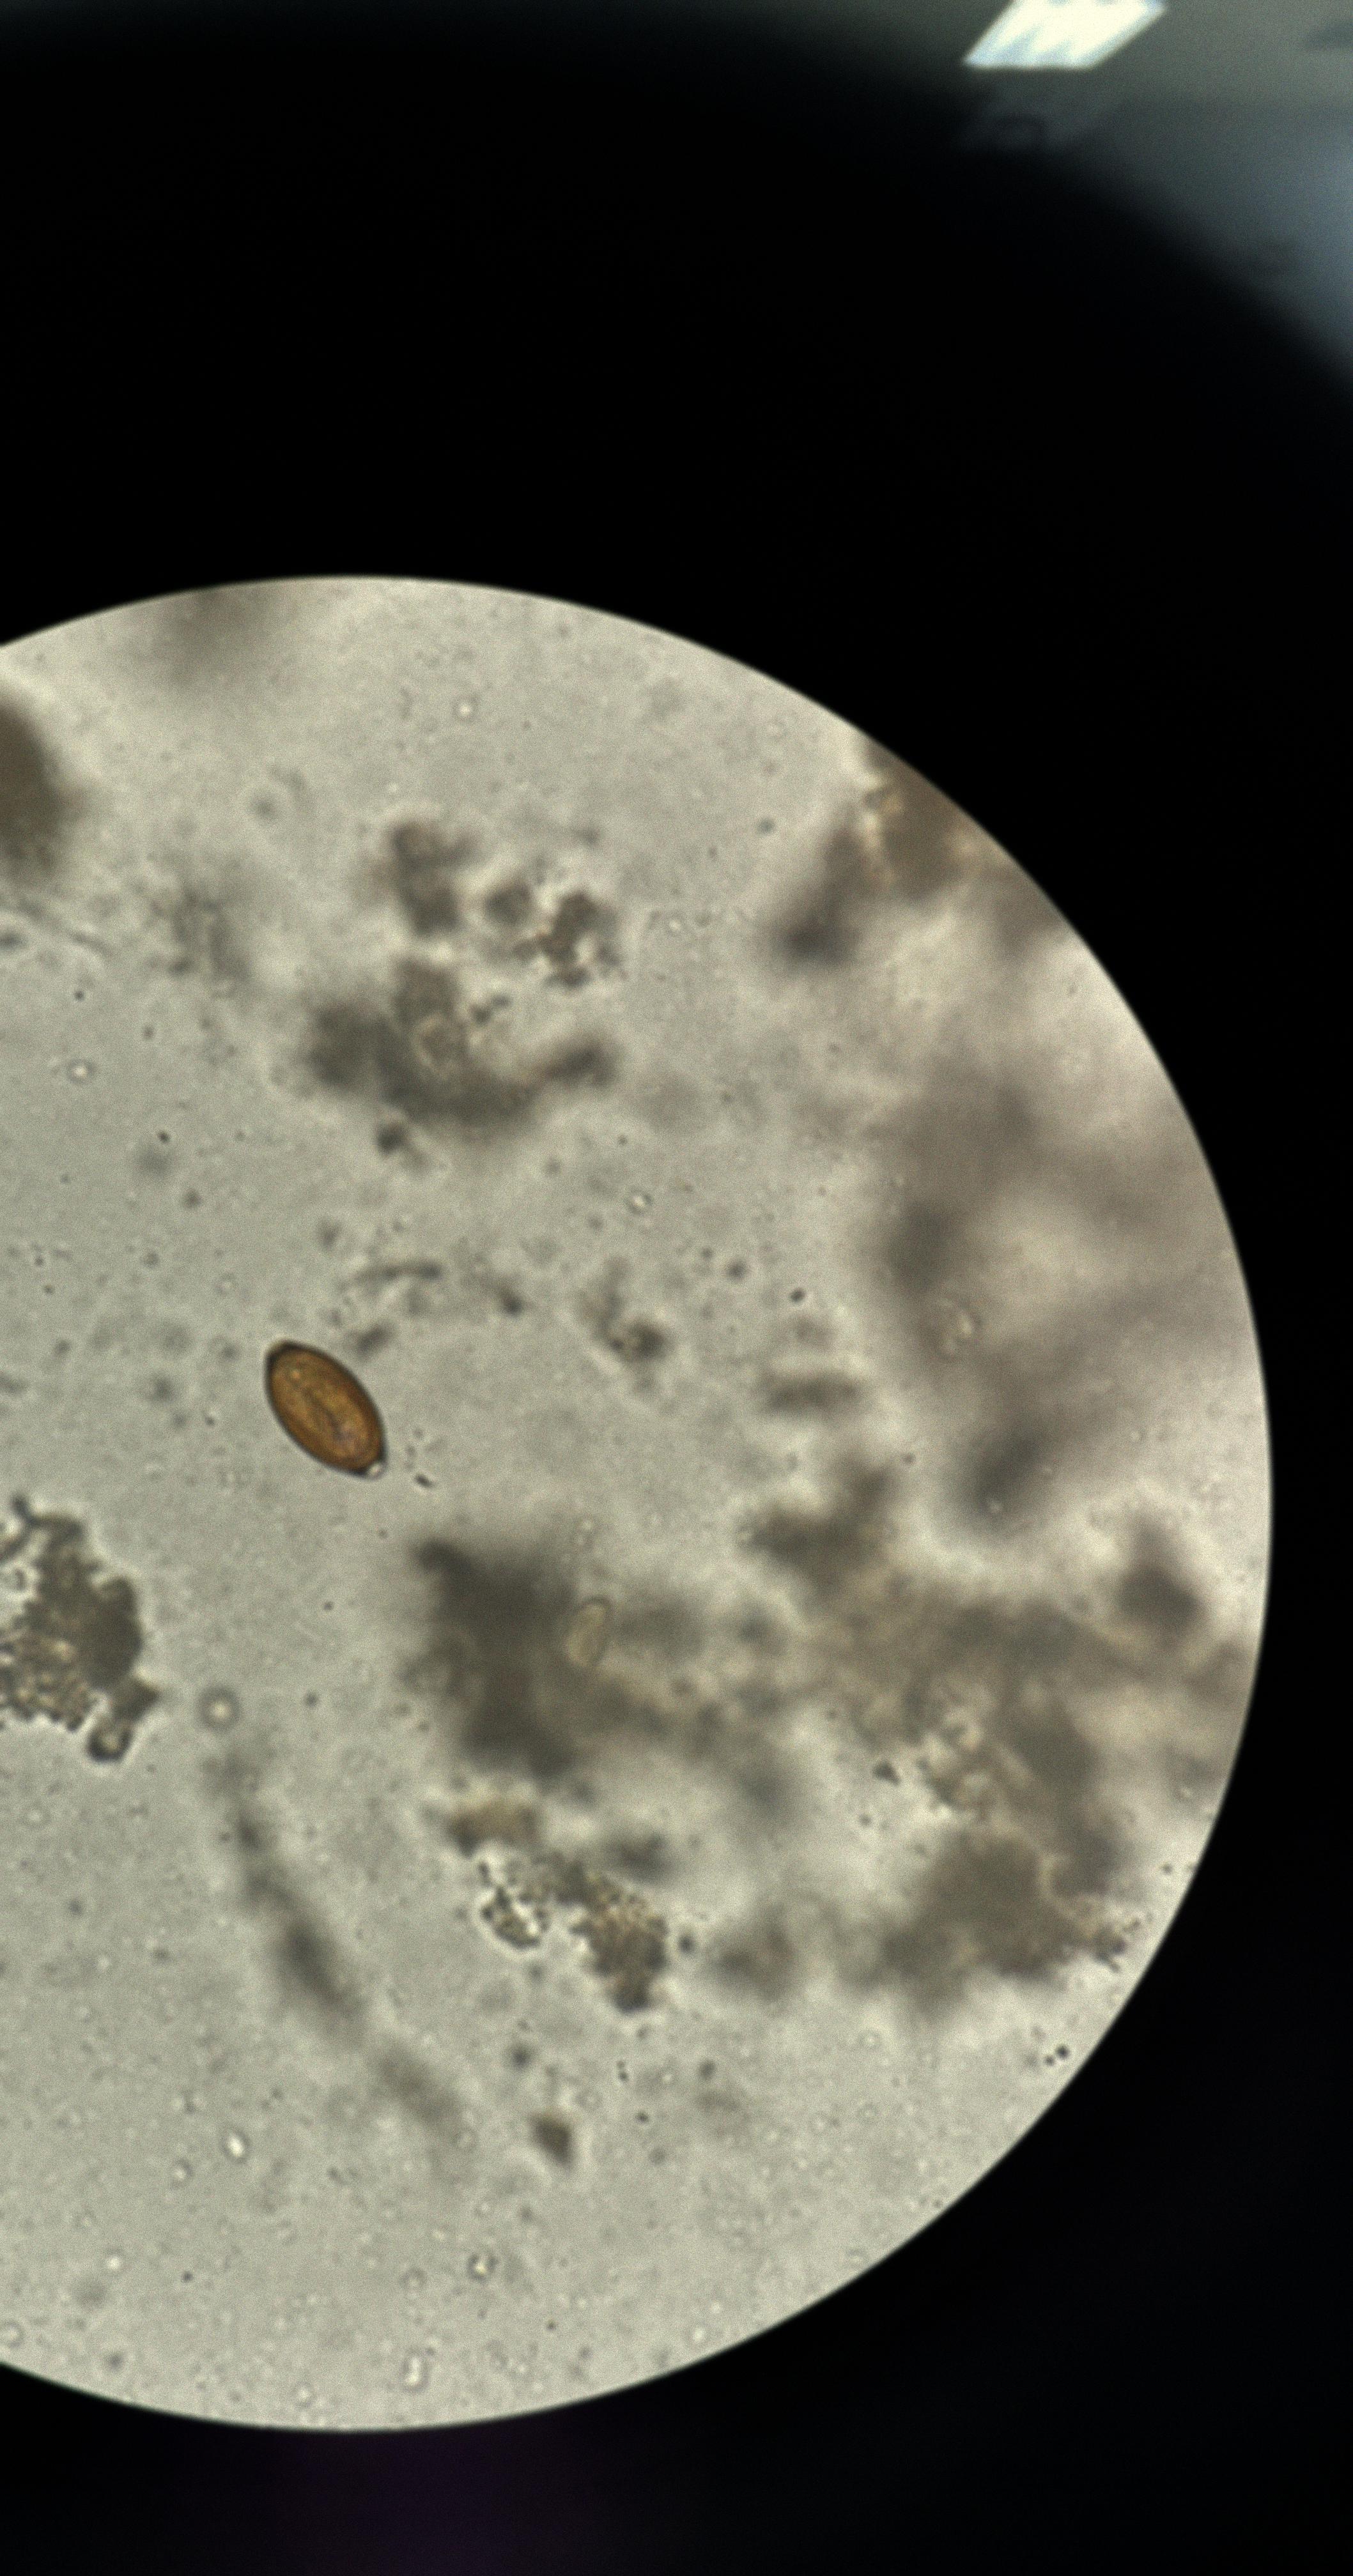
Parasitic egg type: Trichuris trichiura